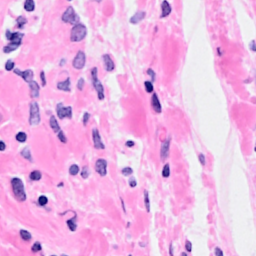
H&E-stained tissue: Breast